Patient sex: M
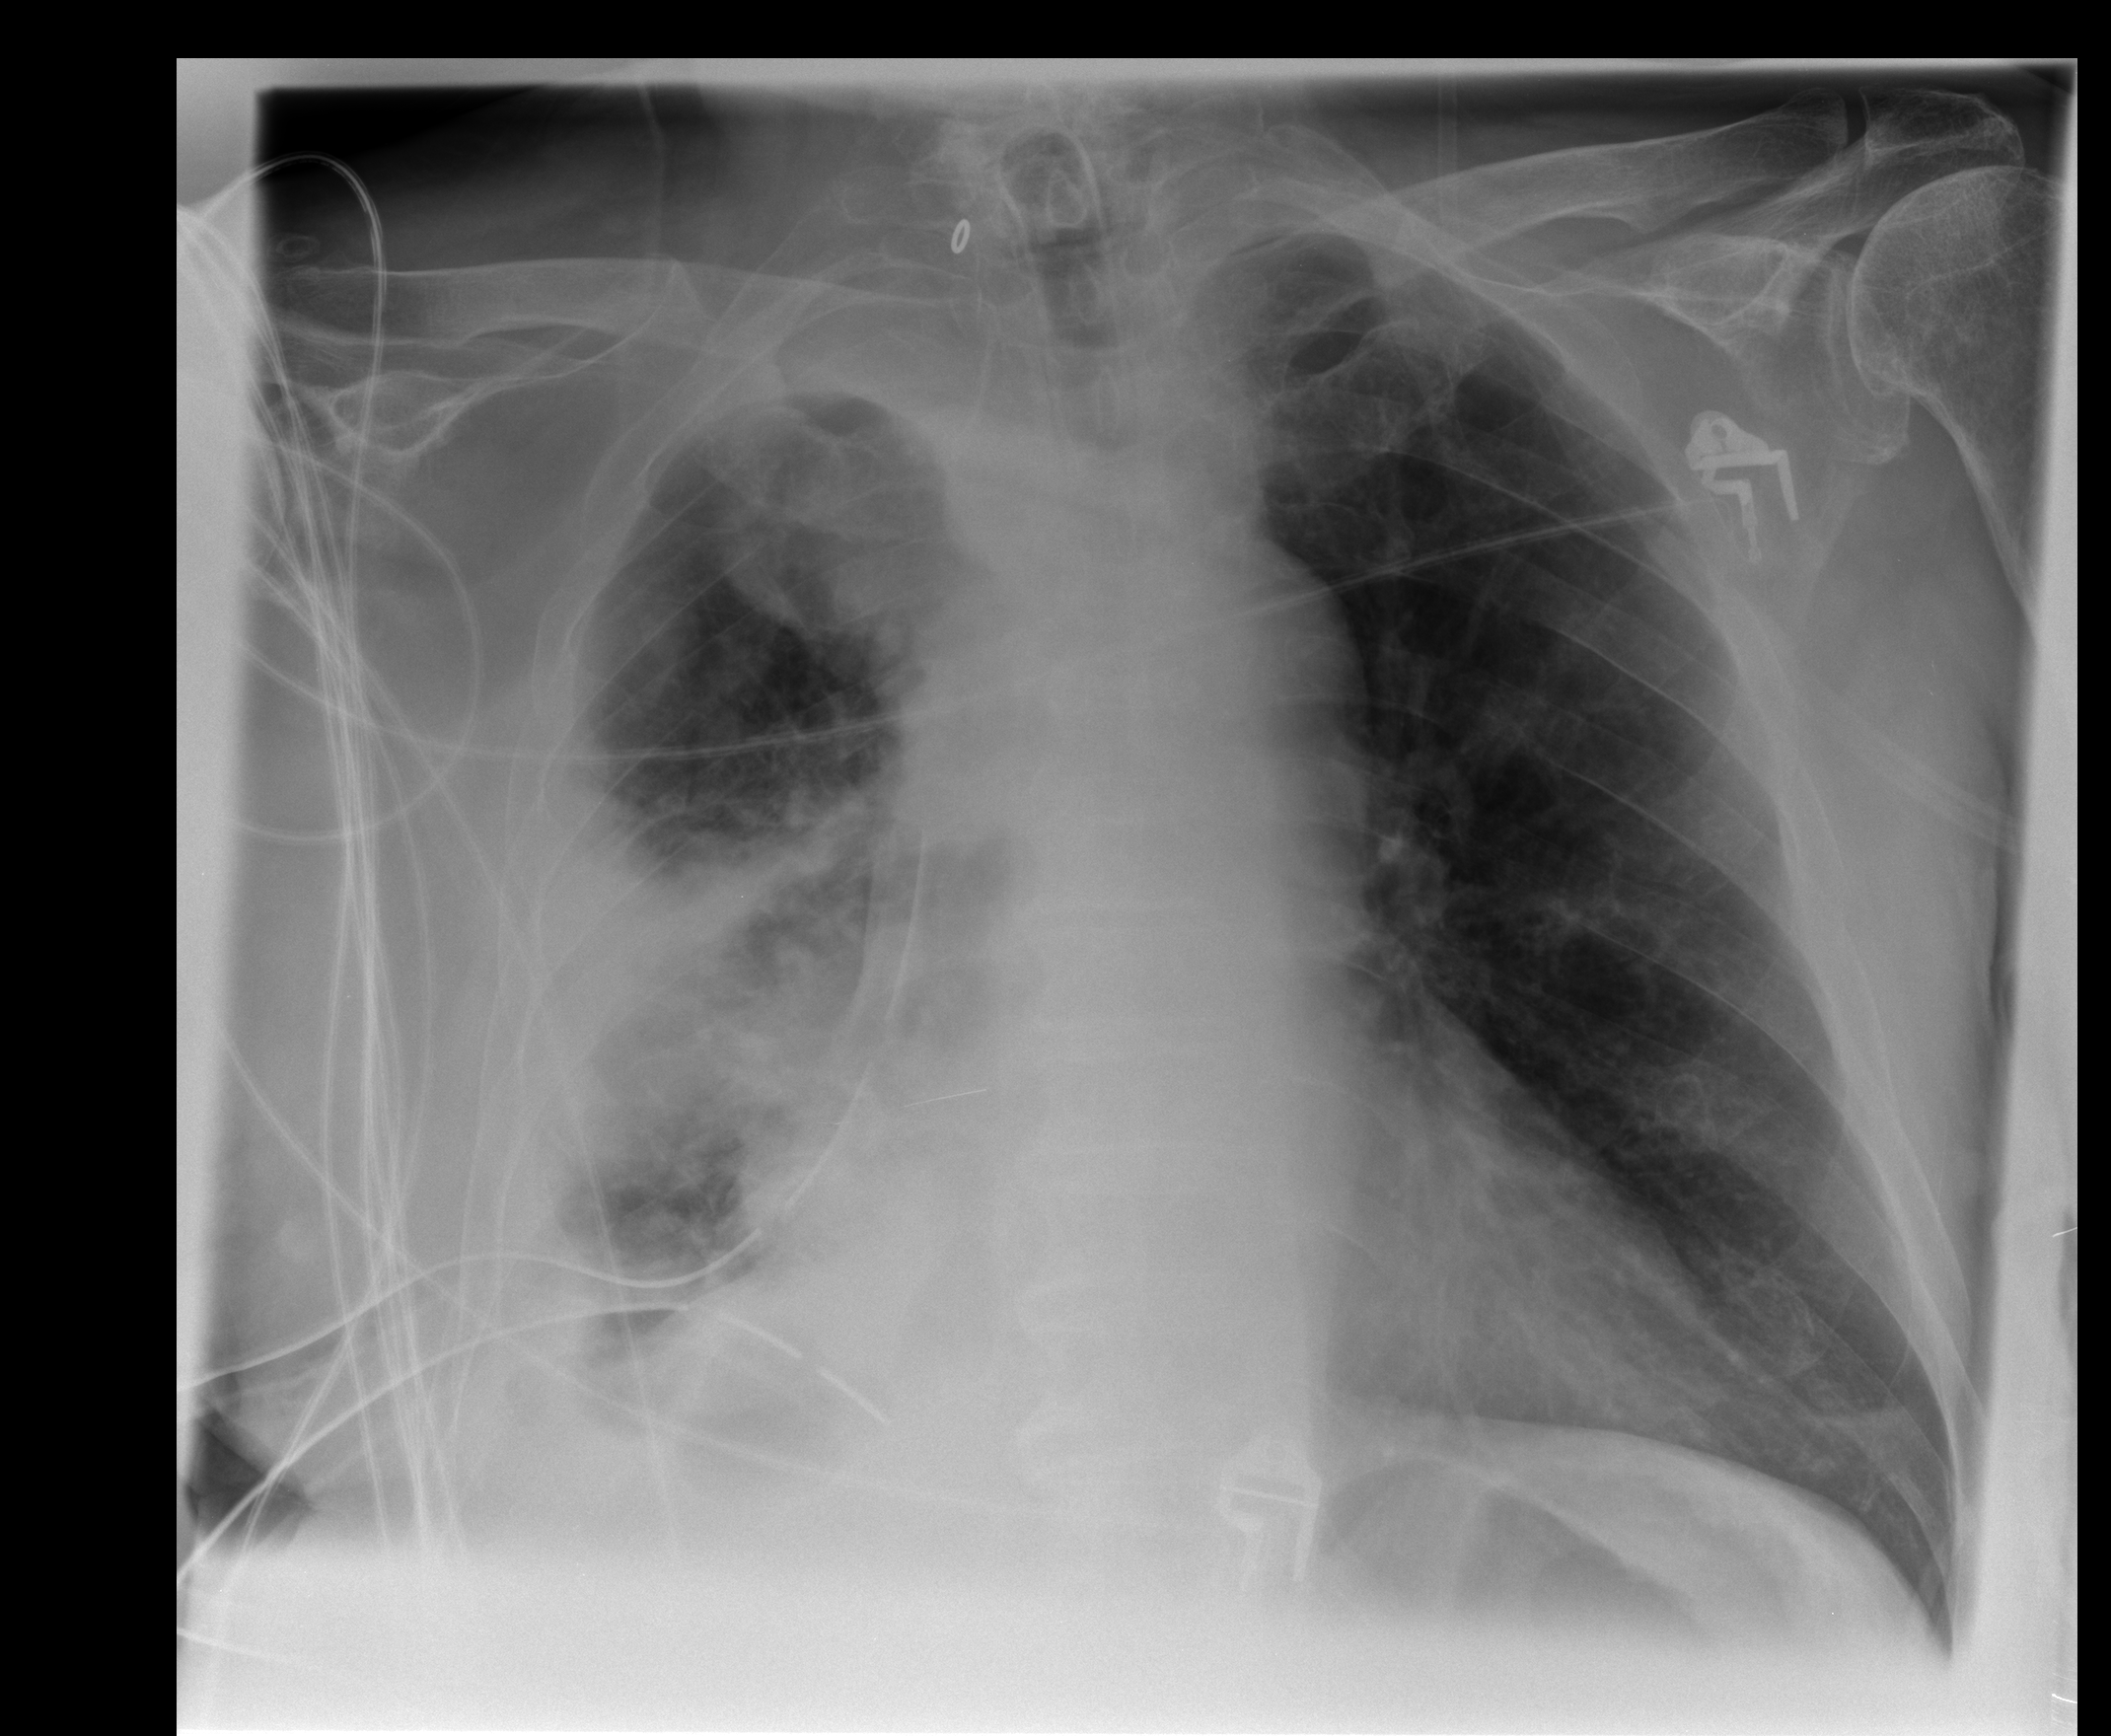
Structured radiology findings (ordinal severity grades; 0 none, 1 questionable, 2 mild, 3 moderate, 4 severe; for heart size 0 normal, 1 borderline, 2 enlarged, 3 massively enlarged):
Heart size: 2
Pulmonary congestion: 0
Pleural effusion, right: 2
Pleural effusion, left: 0
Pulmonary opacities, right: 2
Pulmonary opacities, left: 0
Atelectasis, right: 3
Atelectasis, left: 2